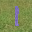
Label: 1